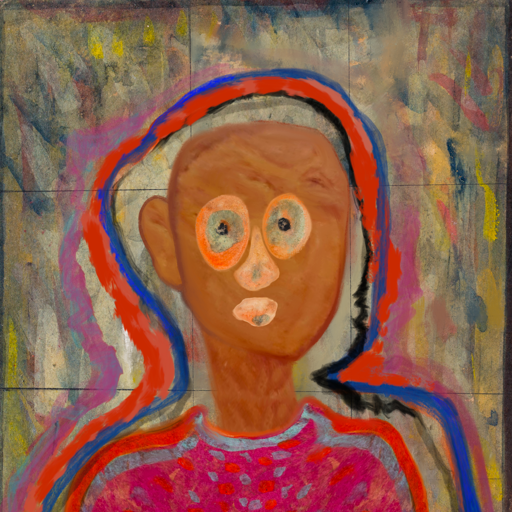
Background: GypsyMother, Head And Neck Front: Pious_Lady, Face Front: Childish, Bust: Sisters, Hair Front: Experience, Head Accessory: Blank, Second Necklace: Blank, Necklace: Blank, Baby: Blank